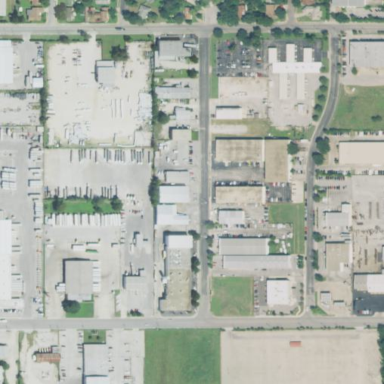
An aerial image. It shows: Industrial area.